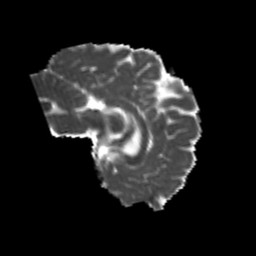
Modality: MD
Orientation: sagittal
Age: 23
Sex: female
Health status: healthy
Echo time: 0.074 s